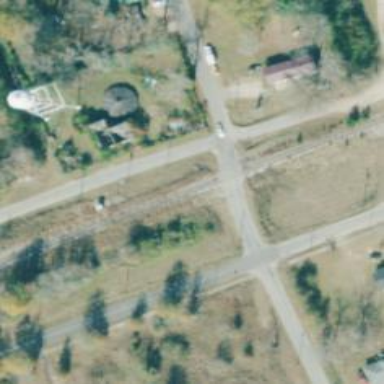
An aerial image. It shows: Uncontrolled crossing.